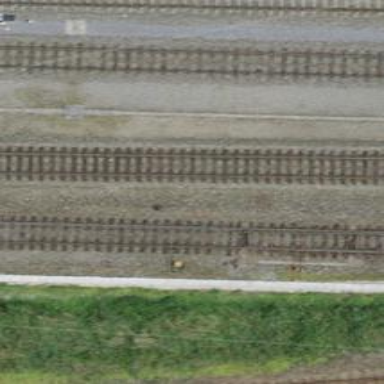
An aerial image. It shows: Railway switch.